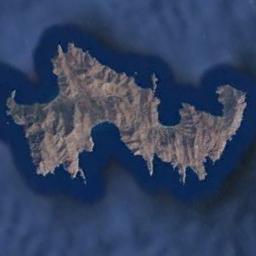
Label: island